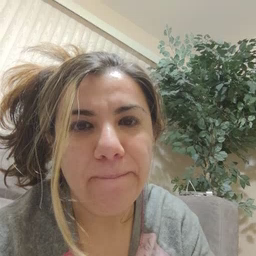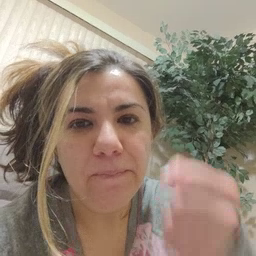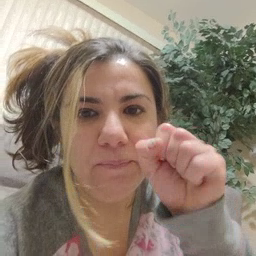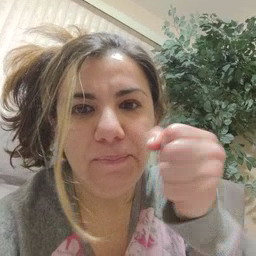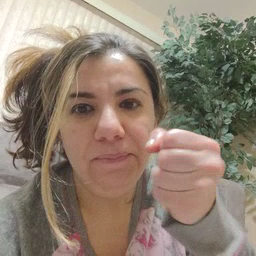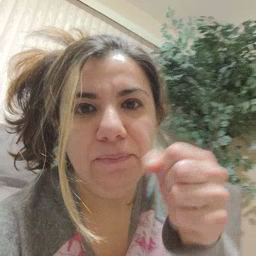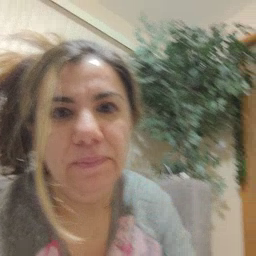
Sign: make